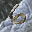
Label: 6